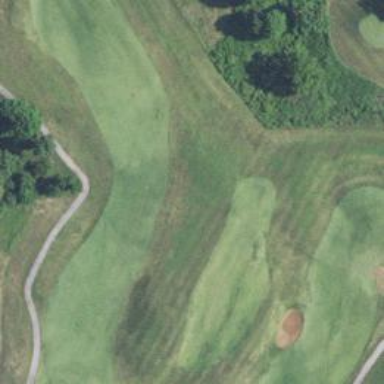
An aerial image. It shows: View of golf hole.